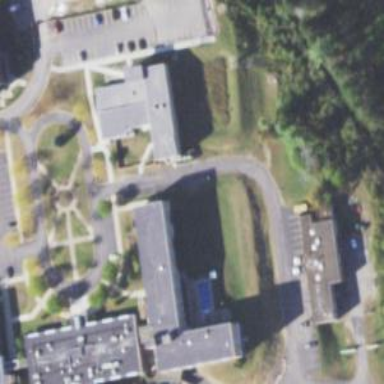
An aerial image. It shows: College building.